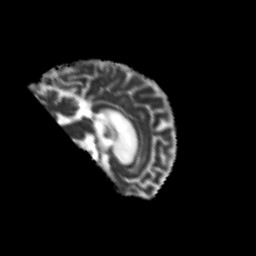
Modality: MD
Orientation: sagittal
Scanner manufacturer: siemens
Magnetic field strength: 3 T
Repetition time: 6.8 s
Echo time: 0.093 s